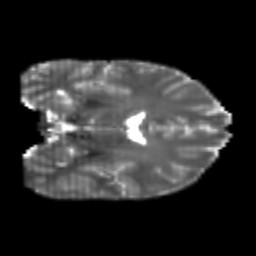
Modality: T2w
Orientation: coronal
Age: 20
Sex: male
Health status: healthy
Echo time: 0.074 s